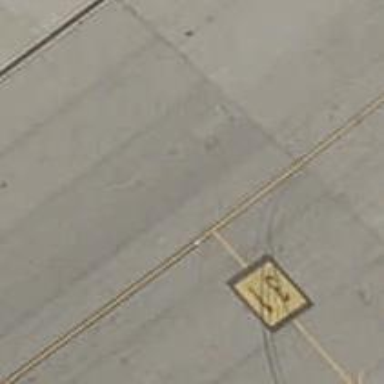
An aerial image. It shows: Airport parking position.